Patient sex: M
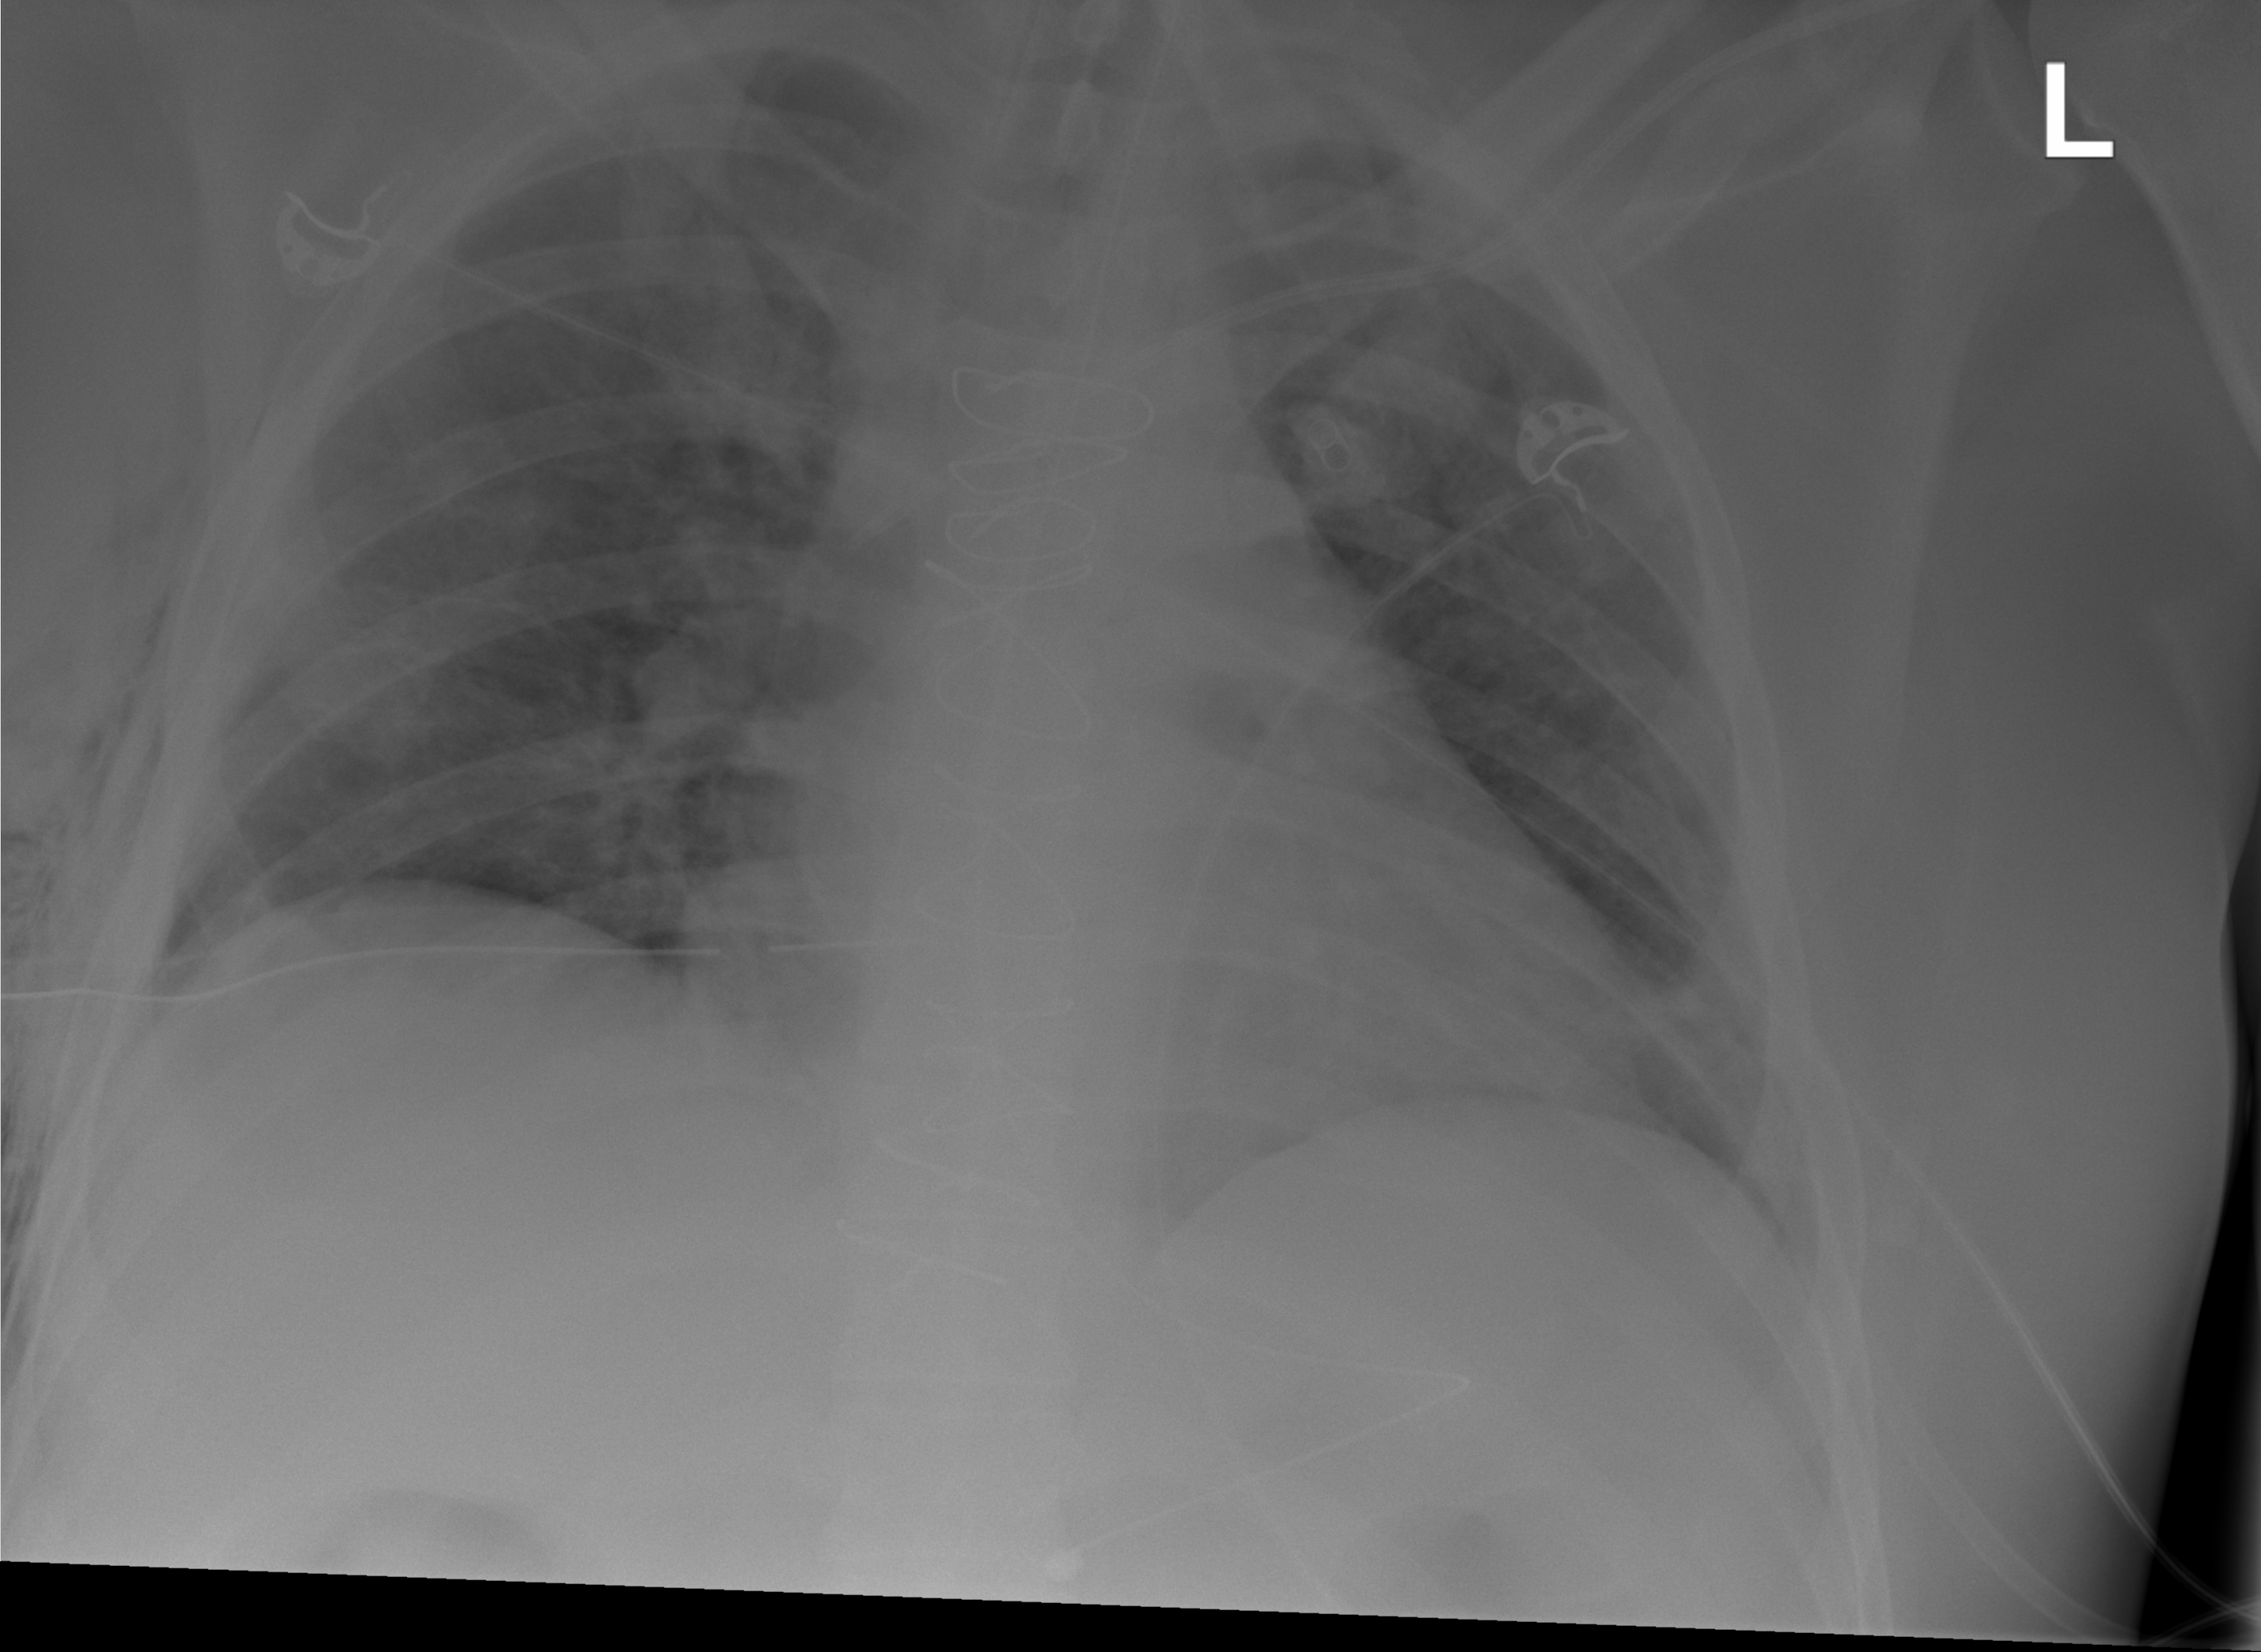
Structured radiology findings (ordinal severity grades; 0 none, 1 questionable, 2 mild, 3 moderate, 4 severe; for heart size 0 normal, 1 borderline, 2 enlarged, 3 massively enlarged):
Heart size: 2
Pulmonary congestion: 2
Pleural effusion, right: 0
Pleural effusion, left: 0
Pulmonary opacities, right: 0
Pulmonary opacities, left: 0
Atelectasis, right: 2
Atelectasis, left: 2